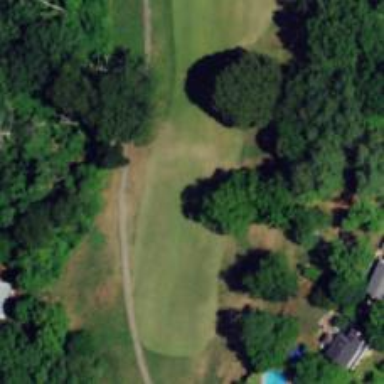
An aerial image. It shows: View of golf hole.